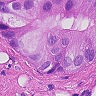
Metastatic tissue present: yes